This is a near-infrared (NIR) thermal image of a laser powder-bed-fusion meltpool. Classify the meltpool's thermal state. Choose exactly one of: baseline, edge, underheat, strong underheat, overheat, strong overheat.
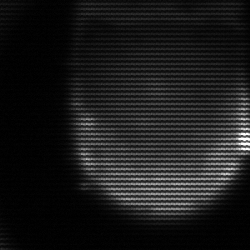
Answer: edge